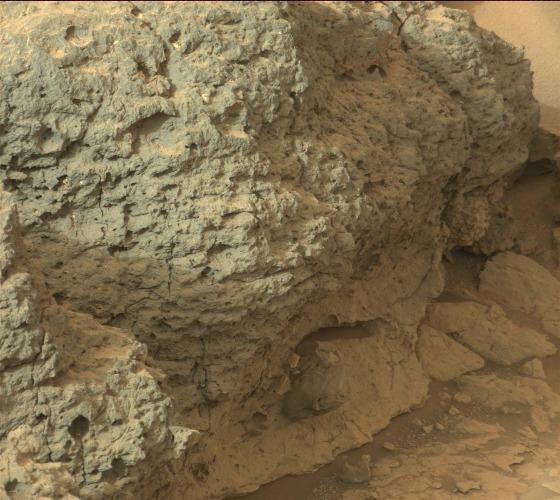
Terrain classes present: Gravel / Sand / Soil, Rock, Shadow